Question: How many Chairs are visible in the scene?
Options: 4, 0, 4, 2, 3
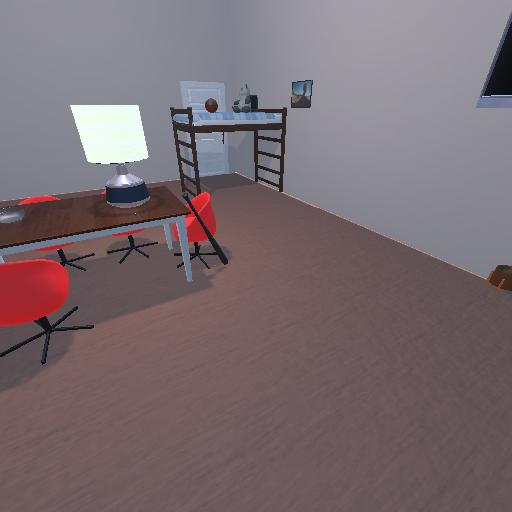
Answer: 4